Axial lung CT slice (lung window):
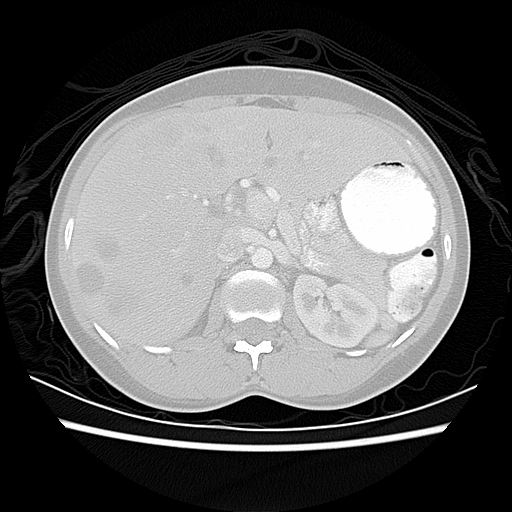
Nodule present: no